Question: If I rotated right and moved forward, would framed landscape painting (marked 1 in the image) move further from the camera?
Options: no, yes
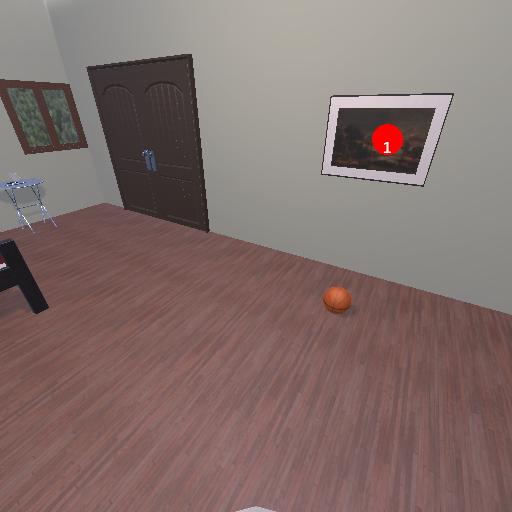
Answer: no